Question: I freshly installed sql server 2008 r2 with selected option to install backward compatibility (add remove programs shows backward compatibility is installed)
Then I run my sql script to upgrade the old database but it thrown exception like "The query uses non ANSI outer join" (see image for exact error).
(SQL profiler said: SQLDMO_1 throwing the error).

But when I installed SQLServer backward compatibility (SQLServer2005_BC.msi downloaded from site) explicitly and did the same upgradation, its worked successfully.
I don't know why its happening?
I compared both SQLDMO.DLLs (Sql servere installation one and SQL server one), but both seems fine.
Did any one get same kind issue or any suggestion?
UPDATE:
No it was not an issue related to install backward compatibility. Recently same error occurred and I thought it would be solved by installing the bakward compatible msi but it does not solved.
So still the reason is in suspense.
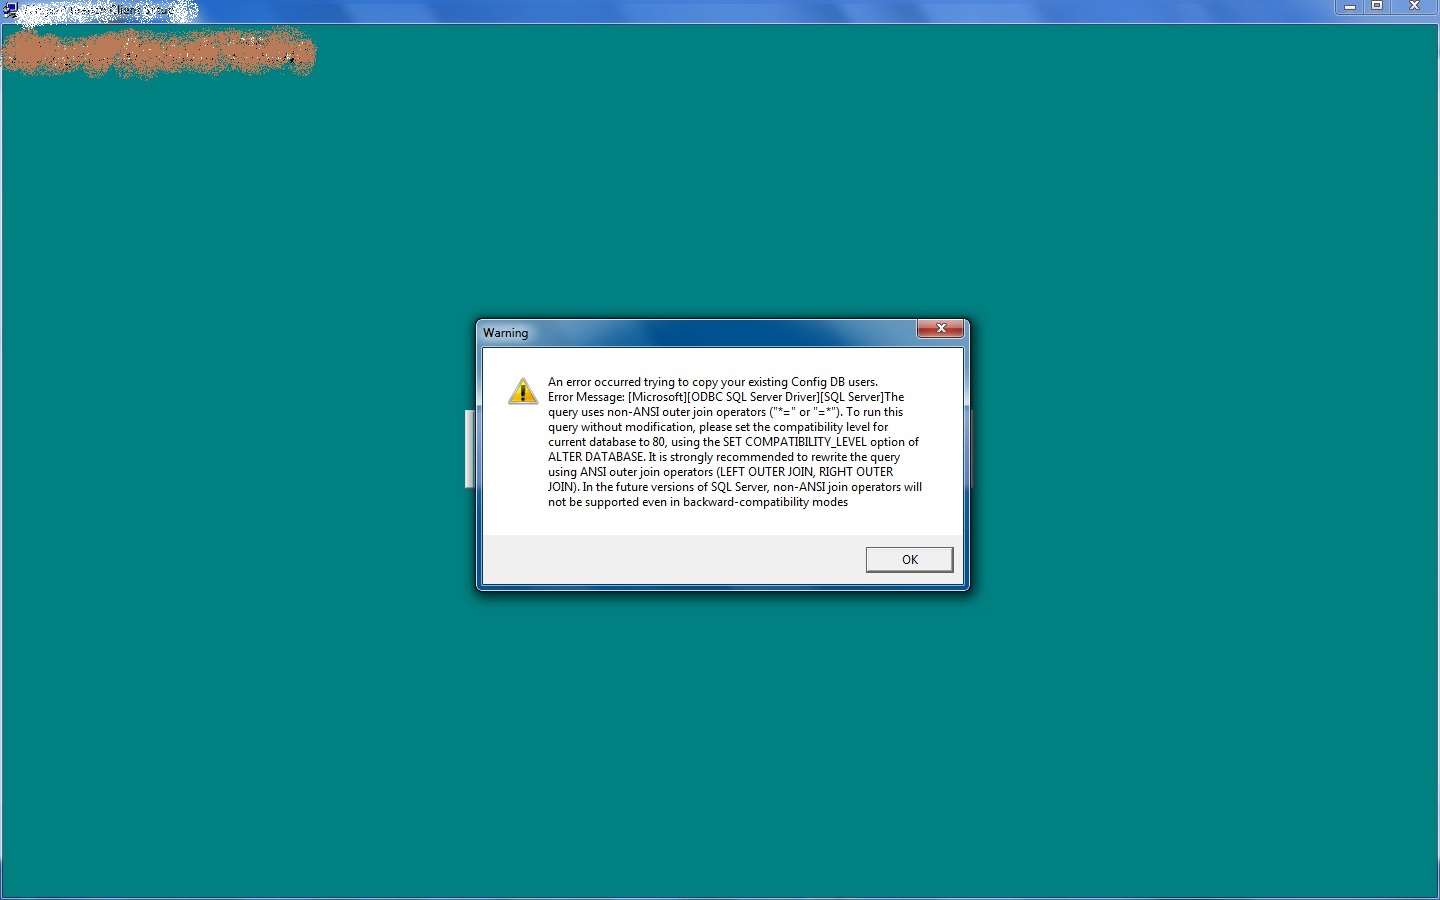
Answer: SQL Server 2008+ doesn't support the old style ANSI 89 joins, ie '*=' or '=*'. These will need to be replaced with left and right outer joins before upgrading to SQL Server 2008 or higher. Any code which contains these can't be compiled without an error being raised.
SQL Server 2005 is the highest version which supports the old style joins.
The compatibility modes 80/90/100 are mainly for when a new keyword are used by a legacy database. This will cause a syntax error, by lowering the compatibility mode removes the new functionality/reserved keywords from the parser which allows time to remove them from the database.